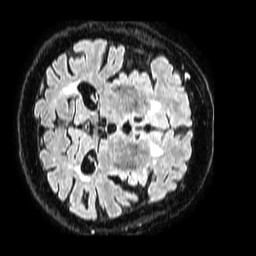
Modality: FLAIR
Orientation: axial
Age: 81
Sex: male
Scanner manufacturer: philips
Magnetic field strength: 1.5 T
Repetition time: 4.8 s
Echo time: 0.3 s